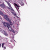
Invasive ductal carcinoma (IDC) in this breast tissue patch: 0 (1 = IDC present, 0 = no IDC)